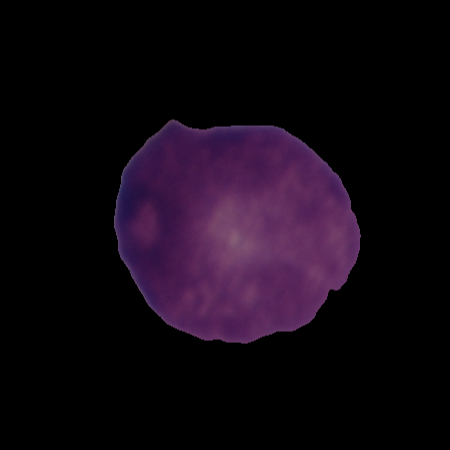
Label: cancer